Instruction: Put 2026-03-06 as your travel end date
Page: home
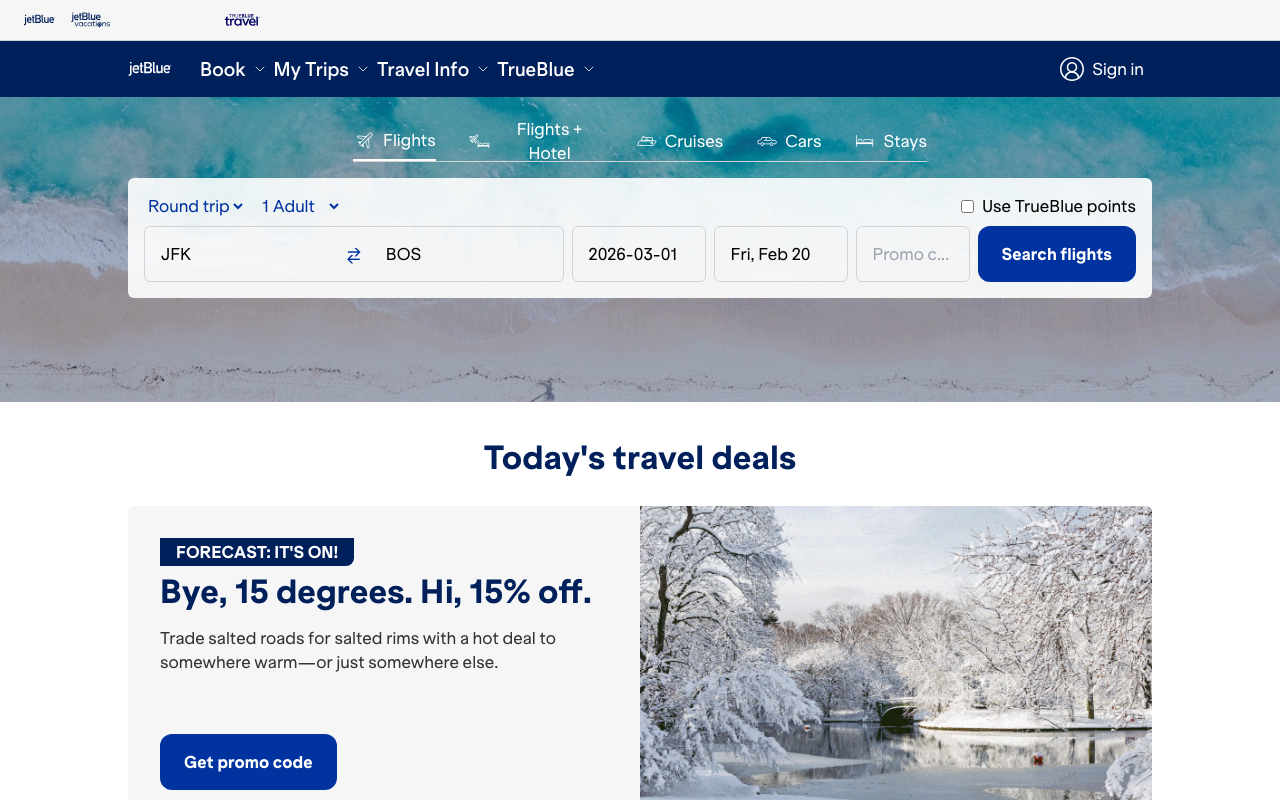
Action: type